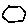
Label: hexagon